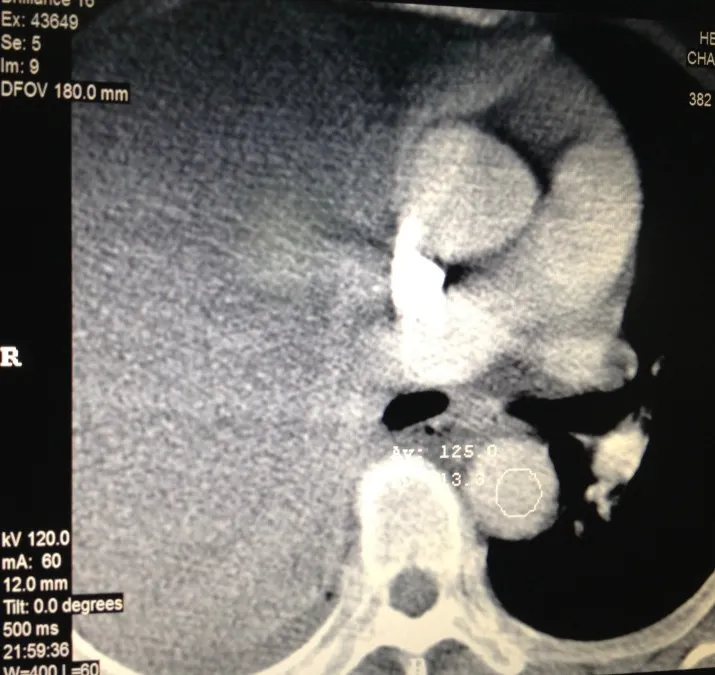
An axial computed tomography scan showing a homogeneously
enhancing mass in the right hemithorax with an associated pleural
effusion.
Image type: radiology (ct)